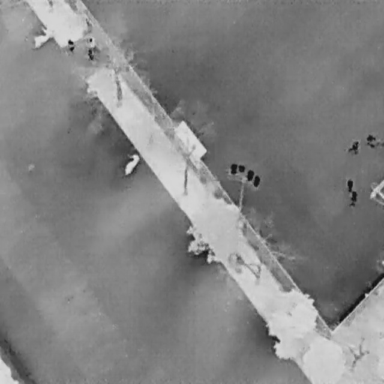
There are eight objects shown in the infrared image, including six People, and two Bicycles.